Question: I want to use Selenium and Web driver to catch a part of information.
I want to catch the following information:
'<PHONE>'

The following code is their html code, I want to catch "<PHONE>"
'''
<script type="text/javascript">
var messageid = <PHONE>;
var highlight_id = -1;
var authorOnly = "N";
var ftype = 'MB';
var adsenseFront = '<table width="99%" cellspacing="0" cellpadding="0" style="background-color: #000000; margin-left: auto; margin-right: auto;"><tr><td style="width: 100%; background-color: #F7F3F7;">';
var adsenseEnd = '</td></tr></table>';
var Submitted = false;
var subject = true;
var HiddenThreads = new Array(26); //Temp variable to save the threads temporary
var blocked_list = Sys.Serialization.JavaScriptSerializer.deserialize('[]');
var currentUser = undefined;
var followList = [];
var lock = false;
</script>
'''
I checked their full xpath is '/html/body/form/div[5]/div/div/div[2]/div[1]/script/text()'
I use the following code to execute it.
'''
from datetime import date,datetime
from selenium import webdriver
from selenium.webdriver.common.keys import Keys
from bs4 import BeautifulSoup
from selenium.webdriver.support.ui import Select
from selenium.common.exceptions import NoSuchElementException
import numpy as np
import xlrd
import csv
import codecs
import time
url = "https://forumd.hkgolden.com/view.aspx?type=MB&message=<PHONE>"
driver_blank=webdriver.Chrome('./chromedriver')
driver_blank.get(url)
id=driver_blank.find_element_by_xpath("/html/body/form/div[5]/div/div/div[2]/div[1]/script/text()")
print("ID:"+id.text)
driver_blank.close()
'''
However, I got the following error message. They said that 'The result of the xpath expression "/html/body/form/div[5]/div/div/div[2]/div[1]/script/text()" is: [object Text]. It should be an element.'
> DevTools listening on
ws://127.0.0.1:50519/devtools/browser/845d0800-1dd9-4f8a-a847-7d955c8cc5e3
libpng warning: iCCP: cHRM chunk does not match sRGB
[16136:16764:<PHONE>.920:ERROR:ssl_client_socket_impl.cc(941)] handshake failed; returned -1, SSL error code 1, net_error -107
[16136:16764:<PHONE>.351:ERROR:ssl_client_socket_impl.cc(941)] handshake failed; returned -1, SSL error code 1, net_error -107
Traceback (most recent call last):
File ". est.py", line 28, in
id=driver_blank.find_element_by_xpath("/html/body/form/div<URL>
File "C:\Program Files\Python37\lib\site-packages\selenium\webdriver
emote\webdriver.py",
line 394, in find_element_by_xpath
return self.find_element(by=By.XPATH, value=xpath)
File "C:\Program Files\Python37\lib\site-packages\selenium\webdriver
emote\webdriver.py",
line 978, in find_element
'value': value})['value']
File "C:\Program Files\Python37\lib\site-packages\selenium\webdriver
emote\webdriver.py",
line 321, in execute
self.error_handler.check_response(response)
File "C:\Program Files\Python37\lib\site-packages\selenium\webdriver
emote\errorhandler.py",
line 242, in check_response
raise exception_class(message, screen, stacktrace)
selenium.common.exceptions.InvalidSelectorException: Message: invalid selector: The result of the xpath expression
"/html/body/form/div<URL>" is:
[object Text]. It should be an element.
(Session info: chrome=80.0.3987.132)
I want to ask two questions:
1. How to solve the error?
2. How to get only text of <PHONE> in same xpath range?
Can anyone help me? Thanks
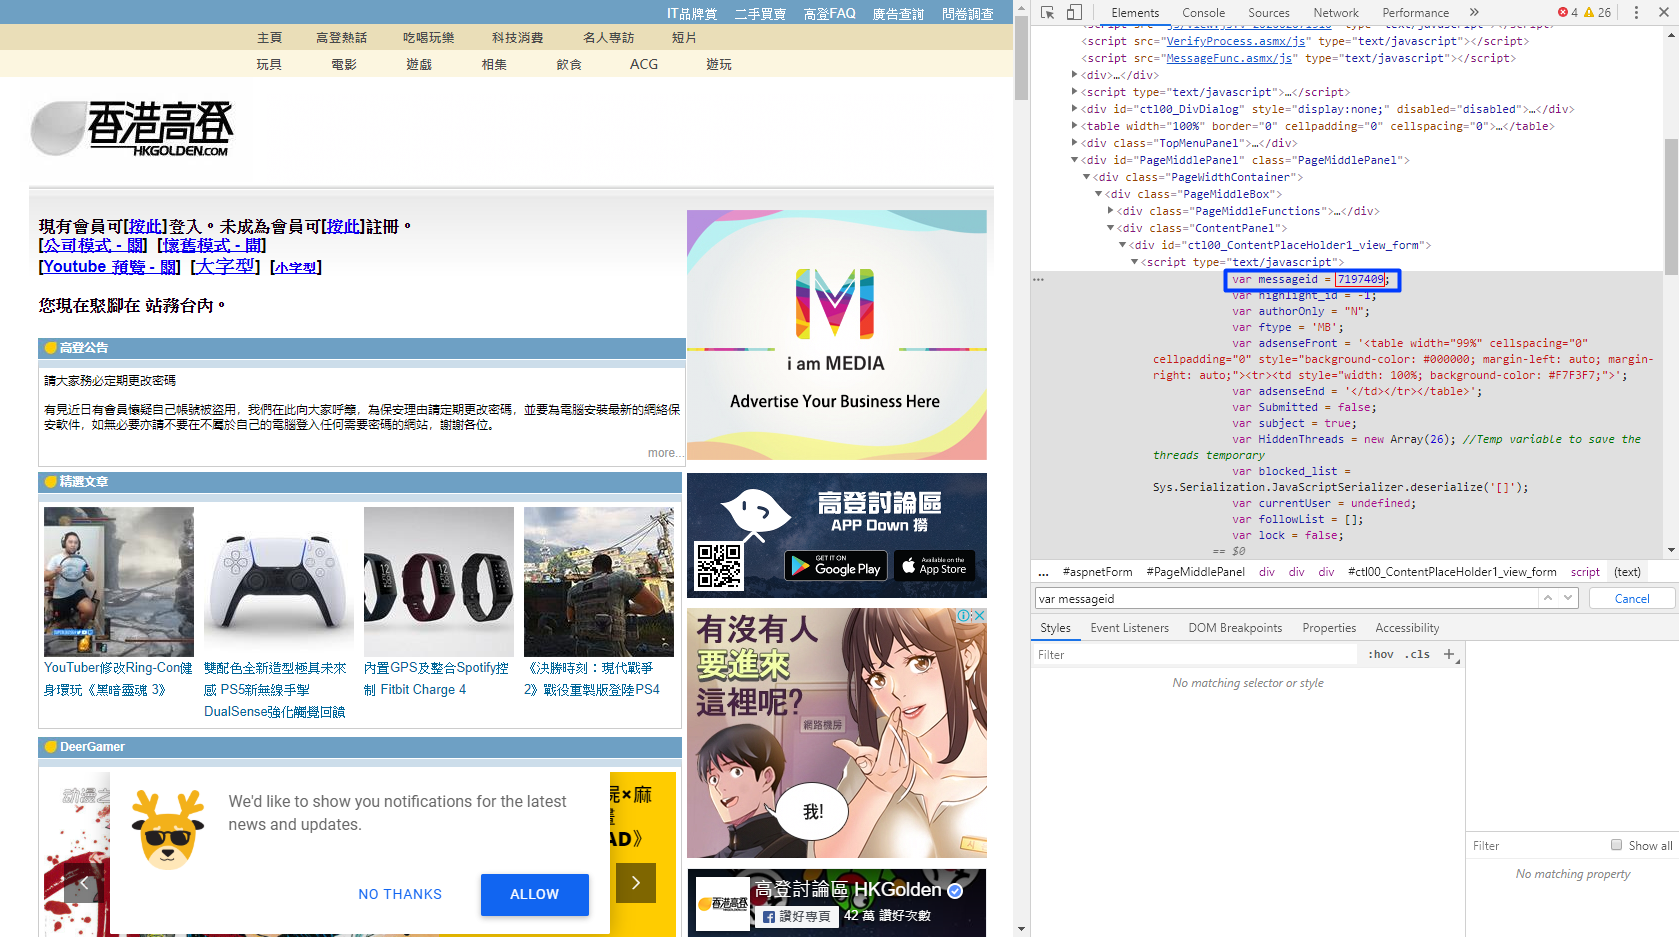
Answer: First find the :
'''
div = driver.find_element_by_id("ctl00_ContentPlaceHolder1_view_form")
script = div.find_element_by_tag_name('script')
'''
Get the :
'''
text = script.get_attribute('innerHTML')
print(text)
'''
Find the line containing :
'''
line = [l for l in text.split("
") if "var messageid" in l][0]
print("Line:", line)
'''
Get the number from the line:
'''
ix_1 = line.find("=")
ix_2 = line.find(";")
number = int(line[ix_1+1:ix_2])
print("Number:", number)
'''
Out (Tested in Chromium 80.x):
'''
Number: <PHONE>
'''